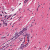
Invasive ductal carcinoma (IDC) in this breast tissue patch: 0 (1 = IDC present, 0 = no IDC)